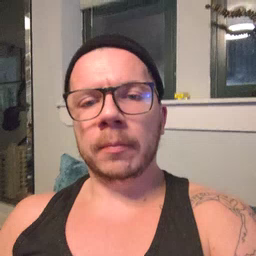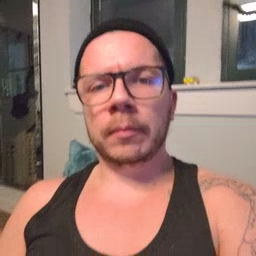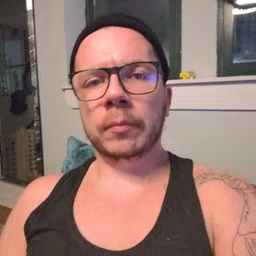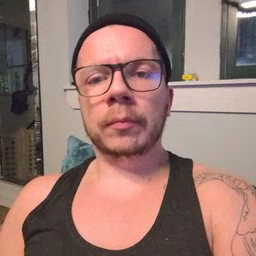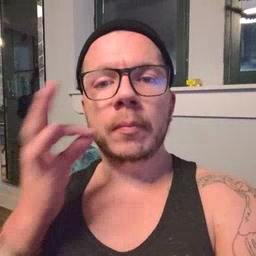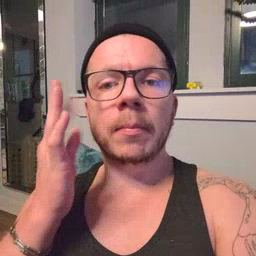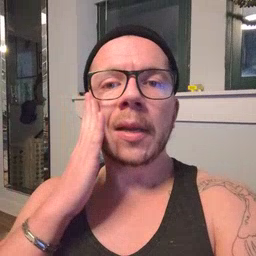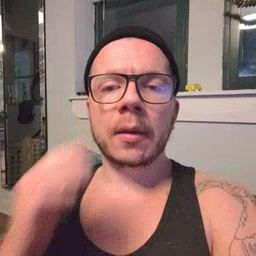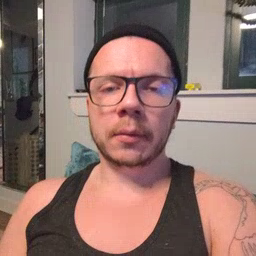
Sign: bee